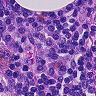
Metastatic tissue present: no